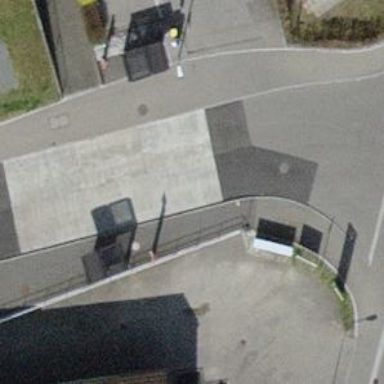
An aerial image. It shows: Bus stop with shelter. It is platform for public transport.